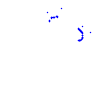
Particle: pion